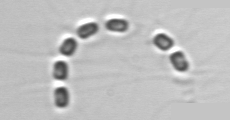
Label: Chaetoceros